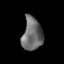
Tissue: lung
Cell type: T cells
Senescence score: 0.2209
Nuclear area (px): 652
Mean DAPI intensity: 107.857